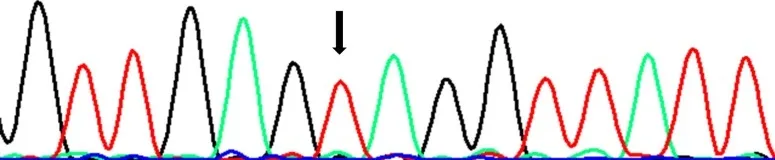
Electropherogram of DNA sequence of the CAVIN1 gene showing a homozygous variant c.631G < T resulting in the p. E211X mutation (codon is underlined) in the patient.
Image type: radiology (spect)